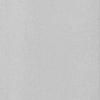
Label: dusty